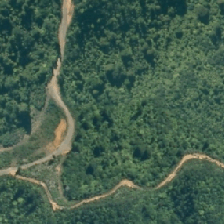
Land cover: broadleaved_indigenous_hardwood